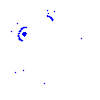
Particle: proton